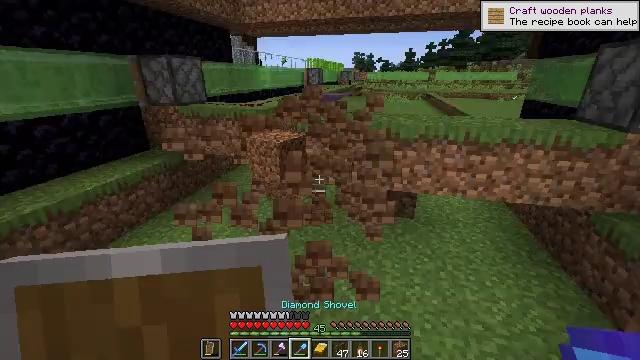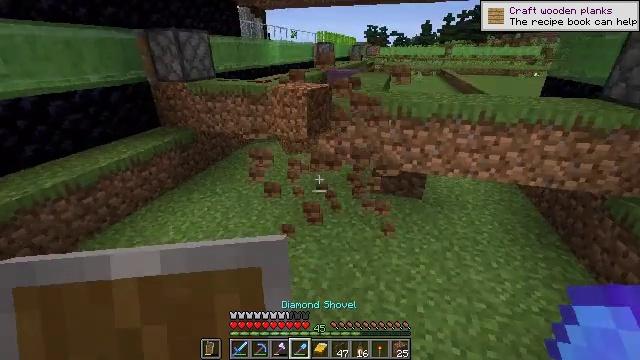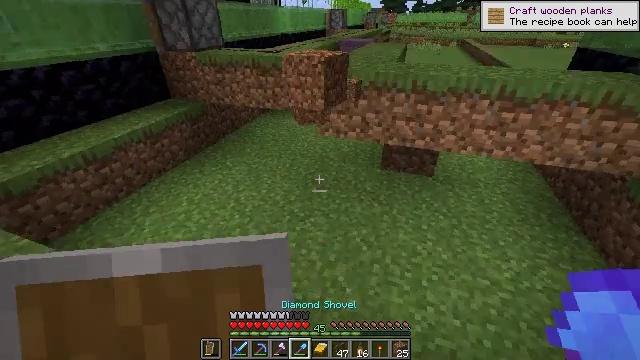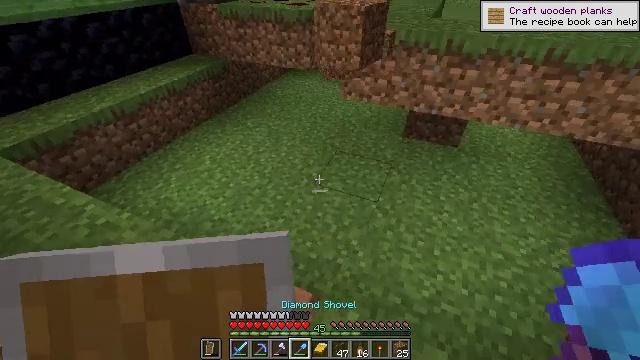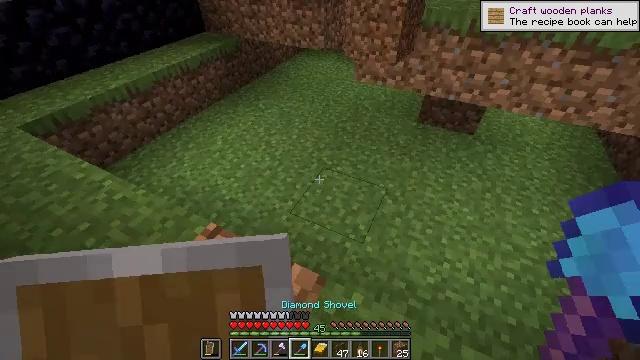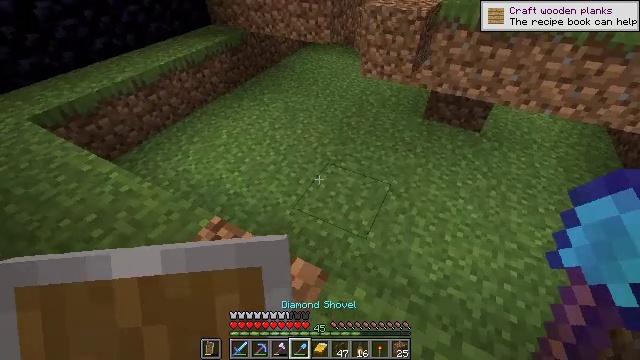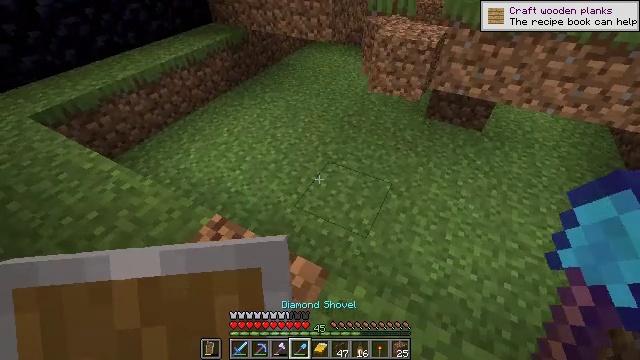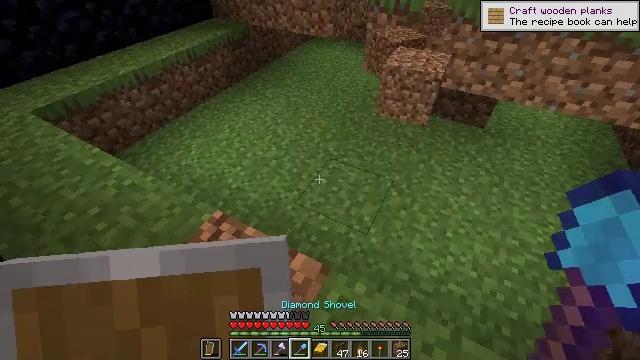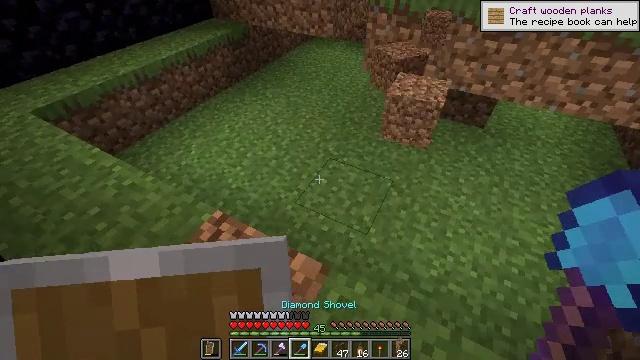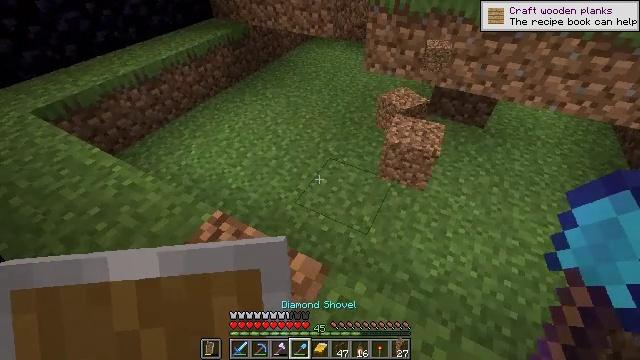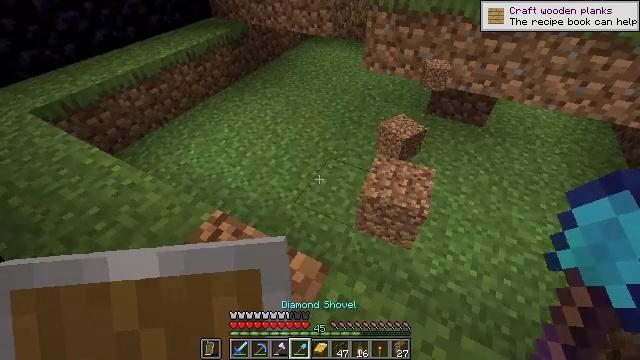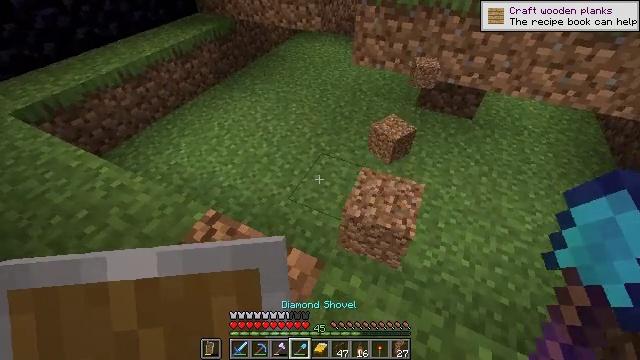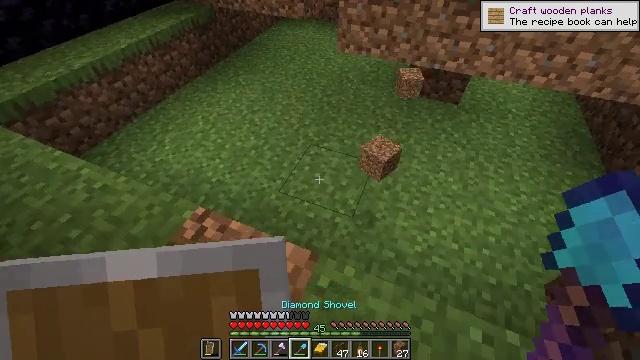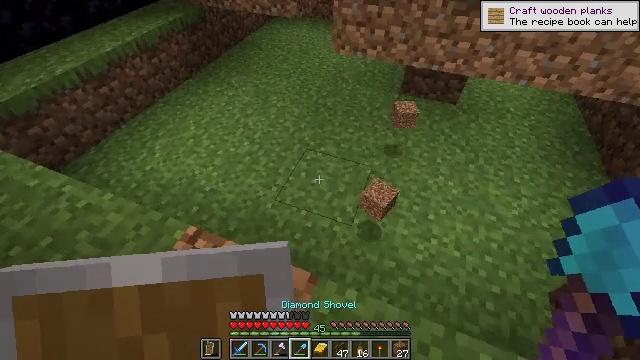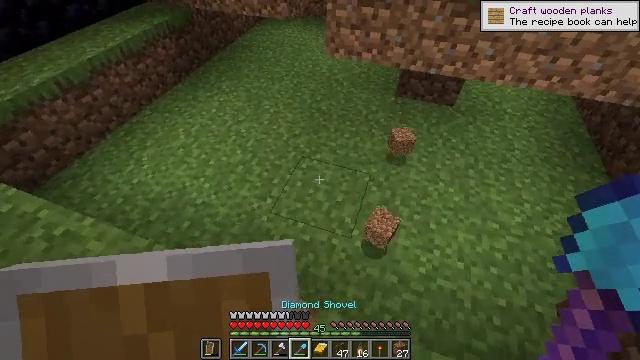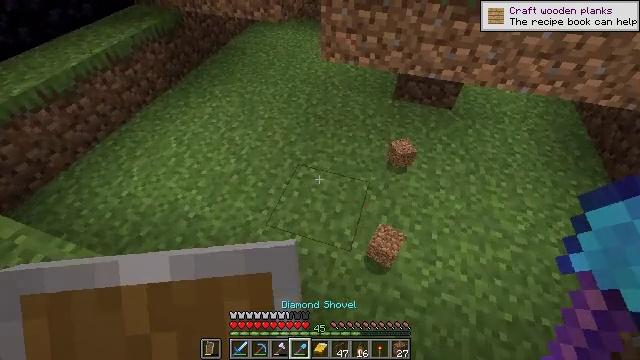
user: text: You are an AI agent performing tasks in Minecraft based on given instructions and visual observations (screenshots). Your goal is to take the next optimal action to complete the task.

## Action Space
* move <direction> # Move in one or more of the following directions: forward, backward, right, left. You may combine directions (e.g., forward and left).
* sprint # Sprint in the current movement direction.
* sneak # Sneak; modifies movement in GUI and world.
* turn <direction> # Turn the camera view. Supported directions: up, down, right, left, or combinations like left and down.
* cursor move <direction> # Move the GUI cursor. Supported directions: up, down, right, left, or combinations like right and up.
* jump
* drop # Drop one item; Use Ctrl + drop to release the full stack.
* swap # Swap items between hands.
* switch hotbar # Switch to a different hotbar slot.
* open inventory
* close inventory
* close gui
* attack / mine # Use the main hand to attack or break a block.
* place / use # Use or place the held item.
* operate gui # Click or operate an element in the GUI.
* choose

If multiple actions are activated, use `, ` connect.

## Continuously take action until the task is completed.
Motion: motion action
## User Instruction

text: Mine the slime block with your hand or tool.
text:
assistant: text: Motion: turn left and down
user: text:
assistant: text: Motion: turn left and down
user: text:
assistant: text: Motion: turn left and down
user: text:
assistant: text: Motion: turn left and down
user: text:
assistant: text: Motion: turn left and down
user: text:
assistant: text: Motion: no_op
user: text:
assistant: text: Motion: no_op
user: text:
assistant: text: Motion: no_op
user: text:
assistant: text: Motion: no_op
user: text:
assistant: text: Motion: no_op
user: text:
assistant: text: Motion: turn right
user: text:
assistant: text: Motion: move forward, turn right and down
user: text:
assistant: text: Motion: move forward, turn right
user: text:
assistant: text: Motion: move forward, turn right
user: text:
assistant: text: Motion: move forward, turn right
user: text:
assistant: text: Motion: move forward, turn right
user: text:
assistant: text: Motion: move forward, turn right and down
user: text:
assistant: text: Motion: move forward, turn right and down
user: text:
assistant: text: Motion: move forward, turn right and down
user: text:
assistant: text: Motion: move forward, turn right
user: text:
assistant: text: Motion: move forward
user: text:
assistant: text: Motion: move forward, turn right
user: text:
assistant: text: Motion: move forward and move left, turn right
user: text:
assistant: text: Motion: move forward and move left, turn right
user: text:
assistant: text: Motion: move forward and move left, turn right and up
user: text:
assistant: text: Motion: move forward and move left, turn up
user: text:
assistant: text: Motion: no_op
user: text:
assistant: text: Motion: turn left
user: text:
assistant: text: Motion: turn right
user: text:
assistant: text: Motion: turn right and up